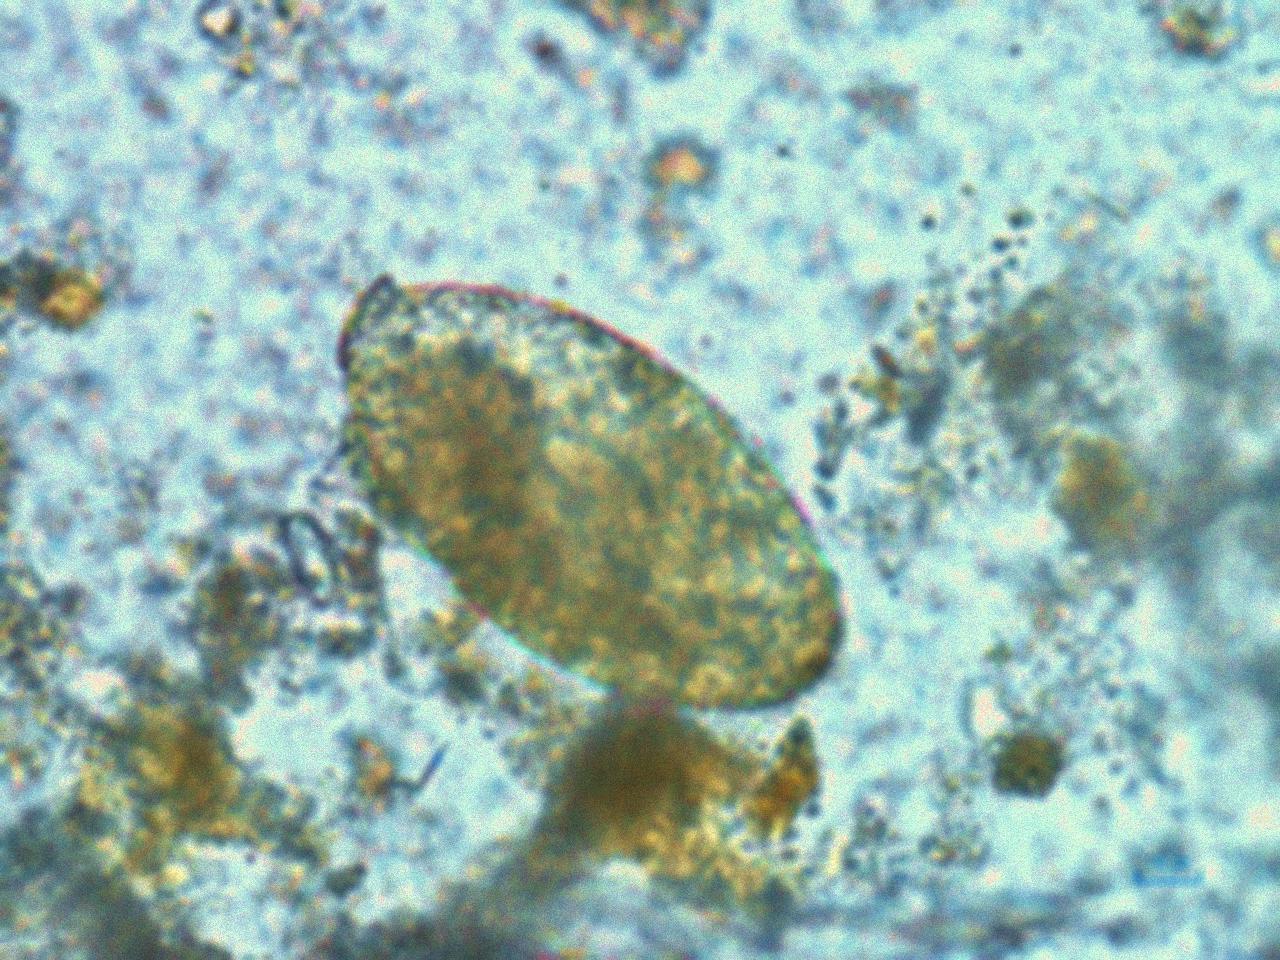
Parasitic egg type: Fasciolopsis buski